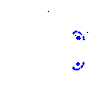
Particle: electron